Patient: sex F, age 34
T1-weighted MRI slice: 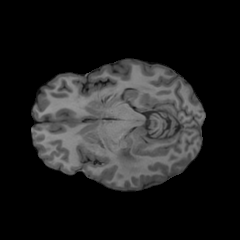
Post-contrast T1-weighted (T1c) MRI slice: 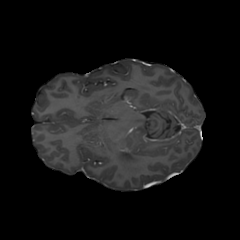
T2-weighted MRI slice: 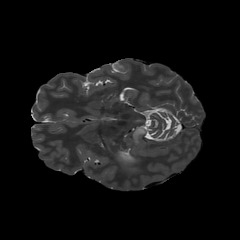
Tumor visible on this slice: yes
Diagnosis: Astrocytoma, IDH-mutant
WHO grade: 3